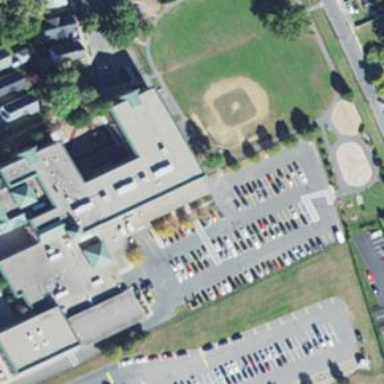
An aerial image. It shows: School building.